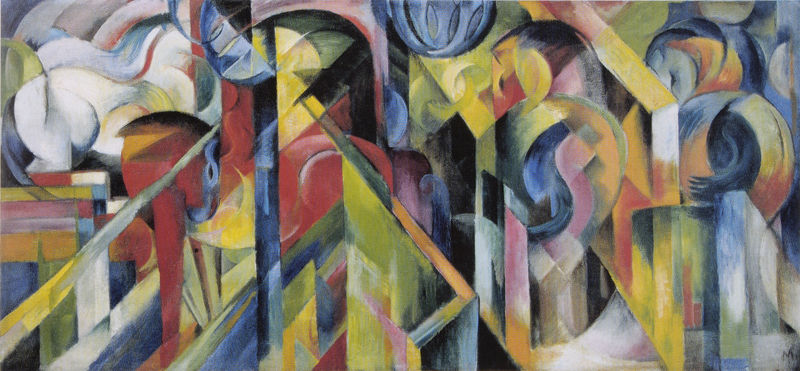
Titel: Stallungen
Künstler: Franz Marc
Standort: New York (New York)
Institution: Solomon R. Guggenheim Museum
Schlagwörter: baum, blau, dunkel, gemälde, hand, kopf, schatten, weiß, dreieck, gelb, grün, kubismus, kubistisch, braun, bunt, grau, hell, licht, orange, schwarz, rot, tier, tiere, expressionismus, wand, arm, augen, mensch, bild, fünf, öl, auge, rosa, kreis, pferd, pferde, reiter, rund, deutschland, mähne, schwanz, schweif, gleb, farbig, hintern, klar, welle, wellen, umrisse, moderne, abstrakt, farben, fläche, flächen, modern, farbe, formen, lila, violett, herde, linien, querformat, gerade, streifen, striche, rechtecke, kante, pink, eckig, münchen, expressionistisch, linie, hinten, form, strich, klassische moderne, kreise, macke, stockente, kunst, schimmel, franz, geometrisch, quader, picasso, rosse, stall, stute, ochse, dreiecke, kräftig, geometrie, viereck, vierecke, facette, blauer reiter, klee, wiederholung, biegen, einhorn, hengst, kandinsky, bund, blauer, hinterteil, hinteransicht, facetten, franz marc, marc, blaue reiter, sau, orphistisch, gebrochen, kandynski, trennwand, marc chagall, blu, lienien, saft, verfremdet, durchbrechungen, 1914, kandynsky, stulle, expressioniemus, saftquetsche, turbo